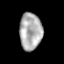
Tissue: prostate
Cell type: T cells
Senescence score: 0.3577
Nuclear area (px): 818
Mean DAPI intensity: 173.597